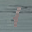
Label: 1